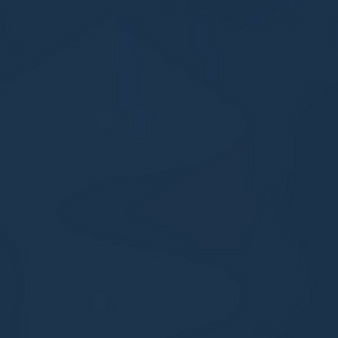
Label: other